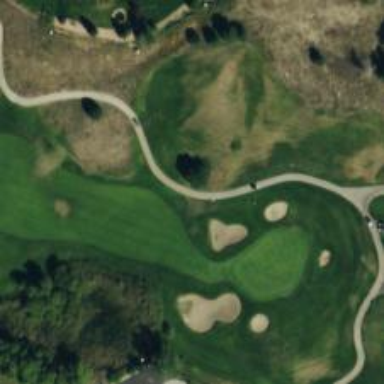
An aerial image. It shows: Golf cartpath that is also road path.